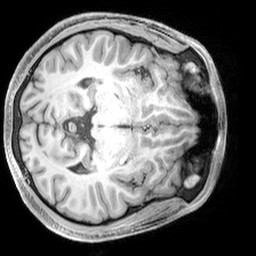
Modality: T1w
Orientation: axial
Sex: male
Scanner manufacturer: siemens
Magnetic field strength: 3 T
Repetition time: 2.3 s
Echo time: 0.00226 s